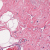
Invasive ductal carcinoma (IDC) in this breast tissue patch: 0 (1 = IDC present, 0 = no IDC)